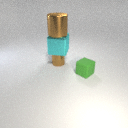
large cyan metal cube below large brown metal cylinder